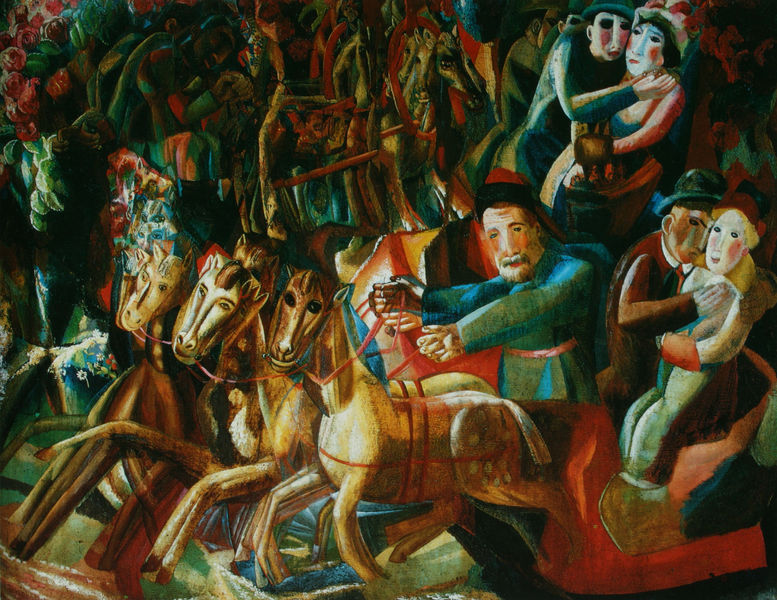
Titel: Karneval
Künstler: Pawel Filonow
Standort: St. Petersburg
Institution: Russisches Museum
Schlagwörter: blau, gemälde, mann, weiß, frauen, gelb, grün, kubismus, menschen, bewegung, bunt, frau, grau, hut, hüte, männer, orange, schwarz, gürtel, rosen, rot, expressionismus, bart, feier, gesichter, augen, paar, theater, schminke, pferd, pferde, reiter, zügel, kuss, russland, abstrakt, farben, modern, kutsche, wagen, angst, pärchen, geschirr, kutscher, zirkus, jahrmarkt, puppen, liebespaar, ehepaar, picasso, hochzeit, schlitten, gespann, blauer reiter, galopp, russisch, weihnachten, paare, masken, schaukelpferde, kosen, campendonck